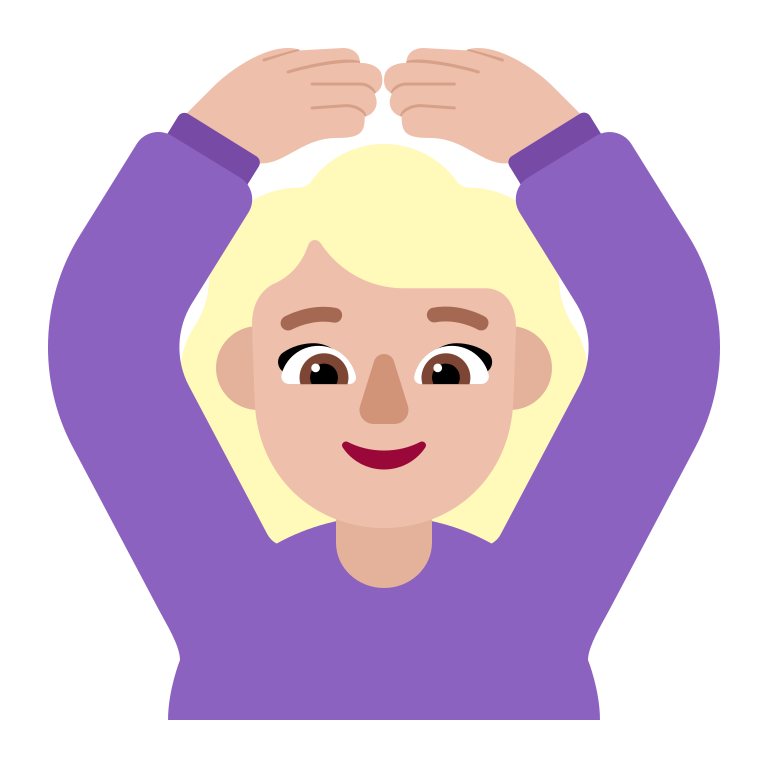
woman gesturing ok flat  light